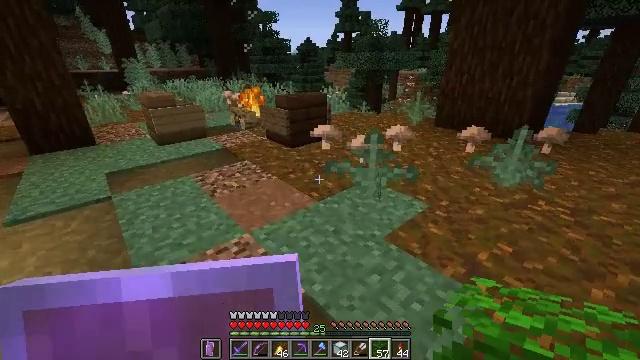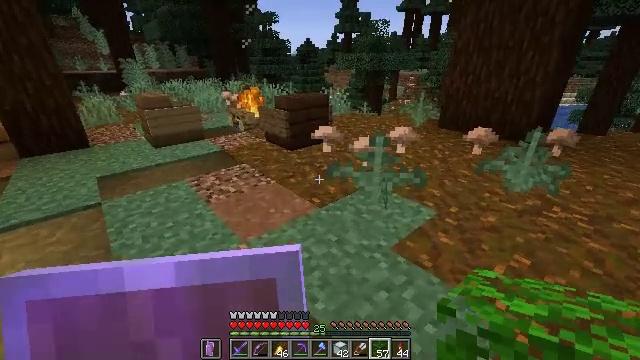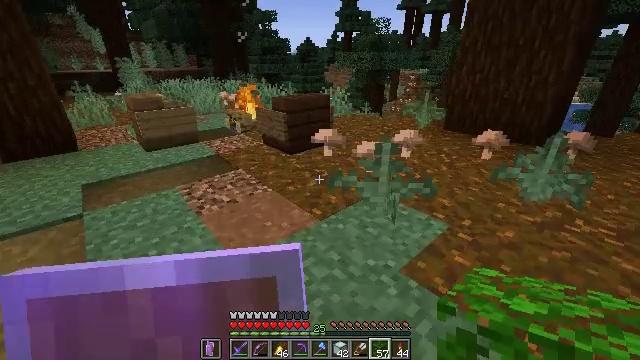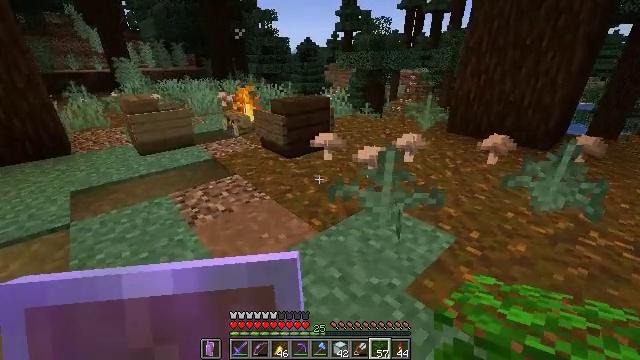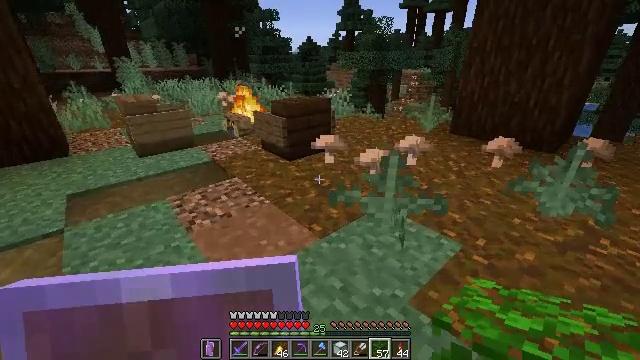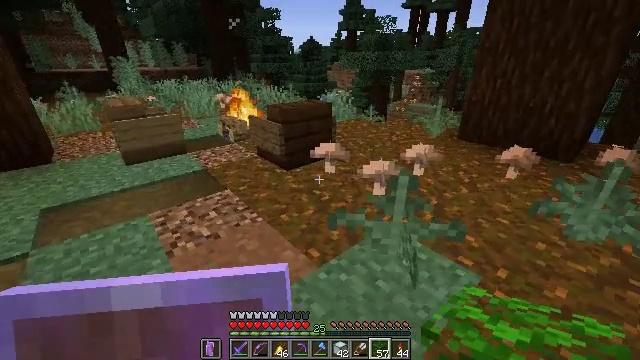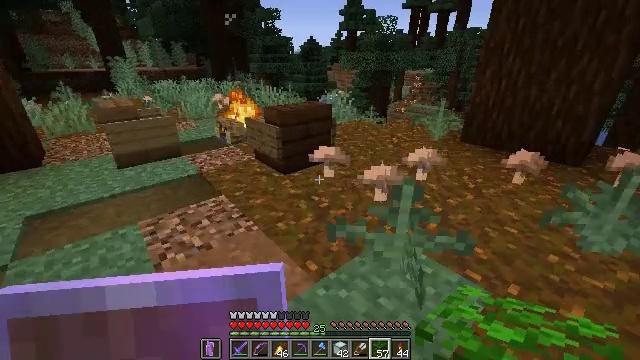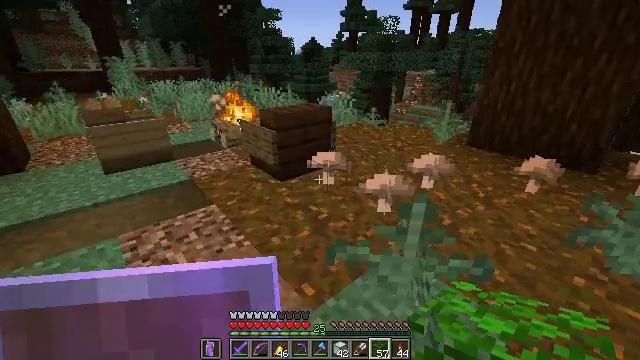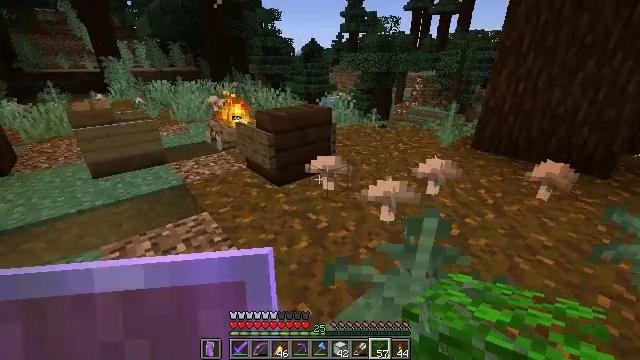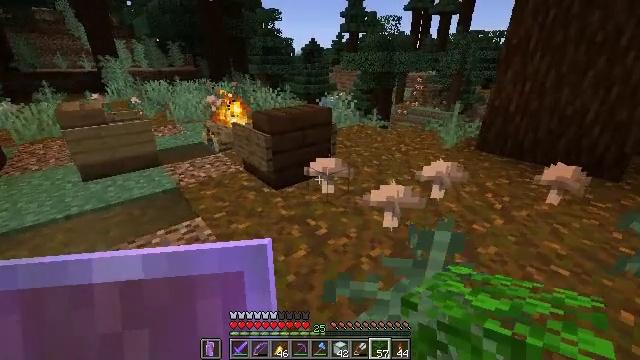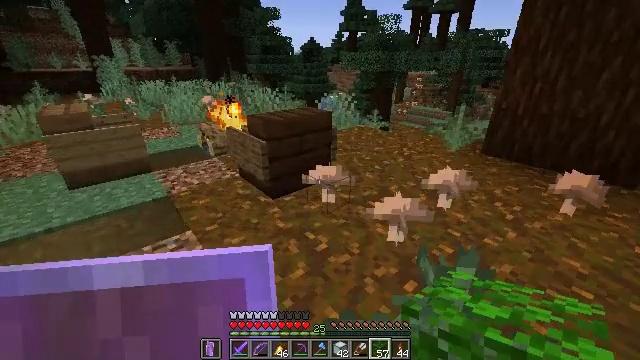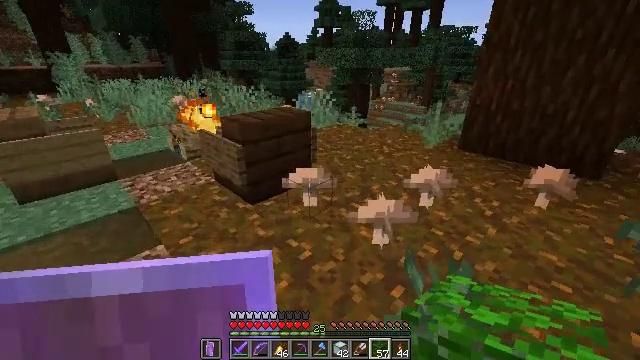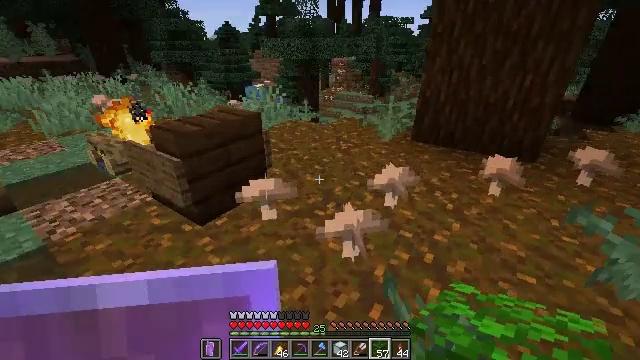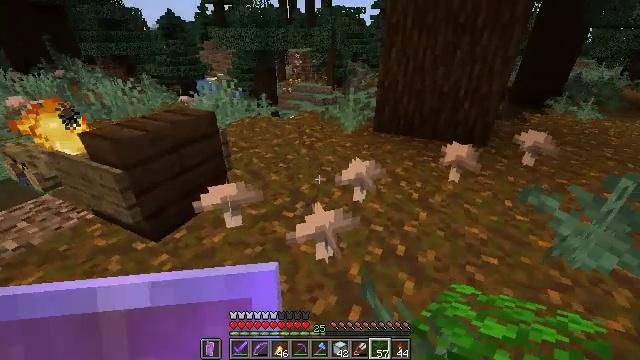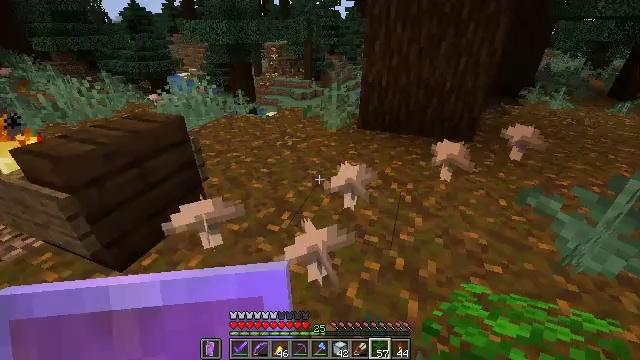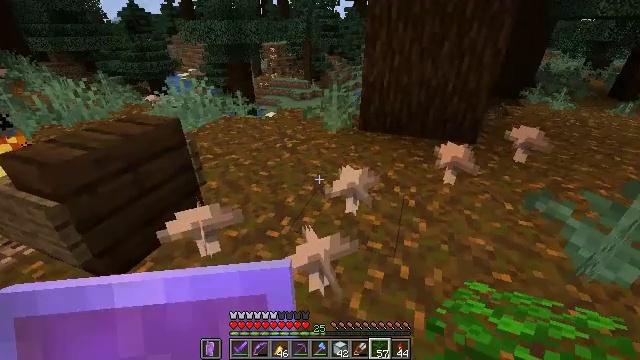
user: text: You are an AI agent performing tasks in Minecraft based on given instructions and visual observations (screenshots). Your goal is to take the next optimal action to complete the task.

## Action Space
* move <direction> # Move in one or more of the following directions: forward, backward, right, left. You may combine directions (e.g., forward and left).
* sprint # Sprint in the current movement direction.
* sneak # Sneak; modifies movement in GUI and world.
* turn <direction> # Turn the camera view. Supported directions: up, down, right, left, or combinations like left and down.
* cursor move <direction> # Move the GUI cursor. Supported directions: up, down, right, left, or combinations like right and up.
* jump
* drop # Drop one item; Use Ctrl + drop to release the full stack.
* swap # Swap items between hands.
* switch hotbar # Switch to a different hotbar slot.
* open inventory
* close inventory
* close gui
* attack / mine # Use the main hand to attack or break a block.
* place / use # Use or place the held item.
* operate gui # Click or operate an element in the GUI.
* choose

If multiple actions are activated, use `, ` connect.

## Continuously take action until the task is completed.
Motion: motion action
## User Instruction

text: Remove the topsoil to get podzol.
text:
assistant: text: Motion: move forward
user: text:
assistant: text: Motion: move forward
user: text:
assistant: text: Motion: move forward
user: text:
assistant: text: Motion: move forward
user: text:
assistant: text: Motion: move forward
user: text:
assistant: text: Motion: move forward
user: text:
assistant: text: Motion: move forward
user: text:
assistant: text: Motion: move forward
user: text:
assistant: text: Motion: move forward
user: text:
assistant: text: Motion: move forward
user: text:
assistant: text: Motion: move forward, turn right
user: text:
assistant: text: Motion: move forward, turn right and down
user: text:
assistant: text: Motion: move forward, turn right and down
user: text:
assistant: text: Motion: move forward, turn right and down
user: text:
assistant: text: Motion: move forward
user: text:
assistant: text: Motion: move forward
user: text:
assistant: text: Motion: move forward
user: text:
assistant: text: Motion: move forward
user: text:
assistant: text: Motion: move forward
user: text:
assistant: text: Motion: no_op
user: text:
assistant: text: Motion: no_op
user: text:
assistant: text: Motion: no_op
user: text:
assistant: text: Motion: no_op
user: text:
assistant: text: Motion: no_op
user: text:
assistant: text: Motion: no_op
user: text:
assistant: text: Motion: no_op
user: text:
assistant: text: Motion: no_op
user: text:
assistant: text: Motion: no_op
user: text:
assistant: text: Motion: move forward
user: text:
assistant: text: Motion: move forward